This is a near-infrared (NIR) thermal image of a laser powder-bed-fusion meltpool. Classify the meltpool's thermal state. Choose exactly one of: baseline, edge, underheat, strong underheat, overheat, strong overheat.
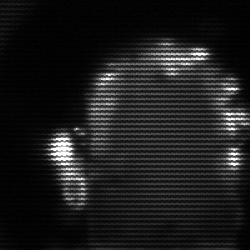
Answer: baseline